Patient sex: F
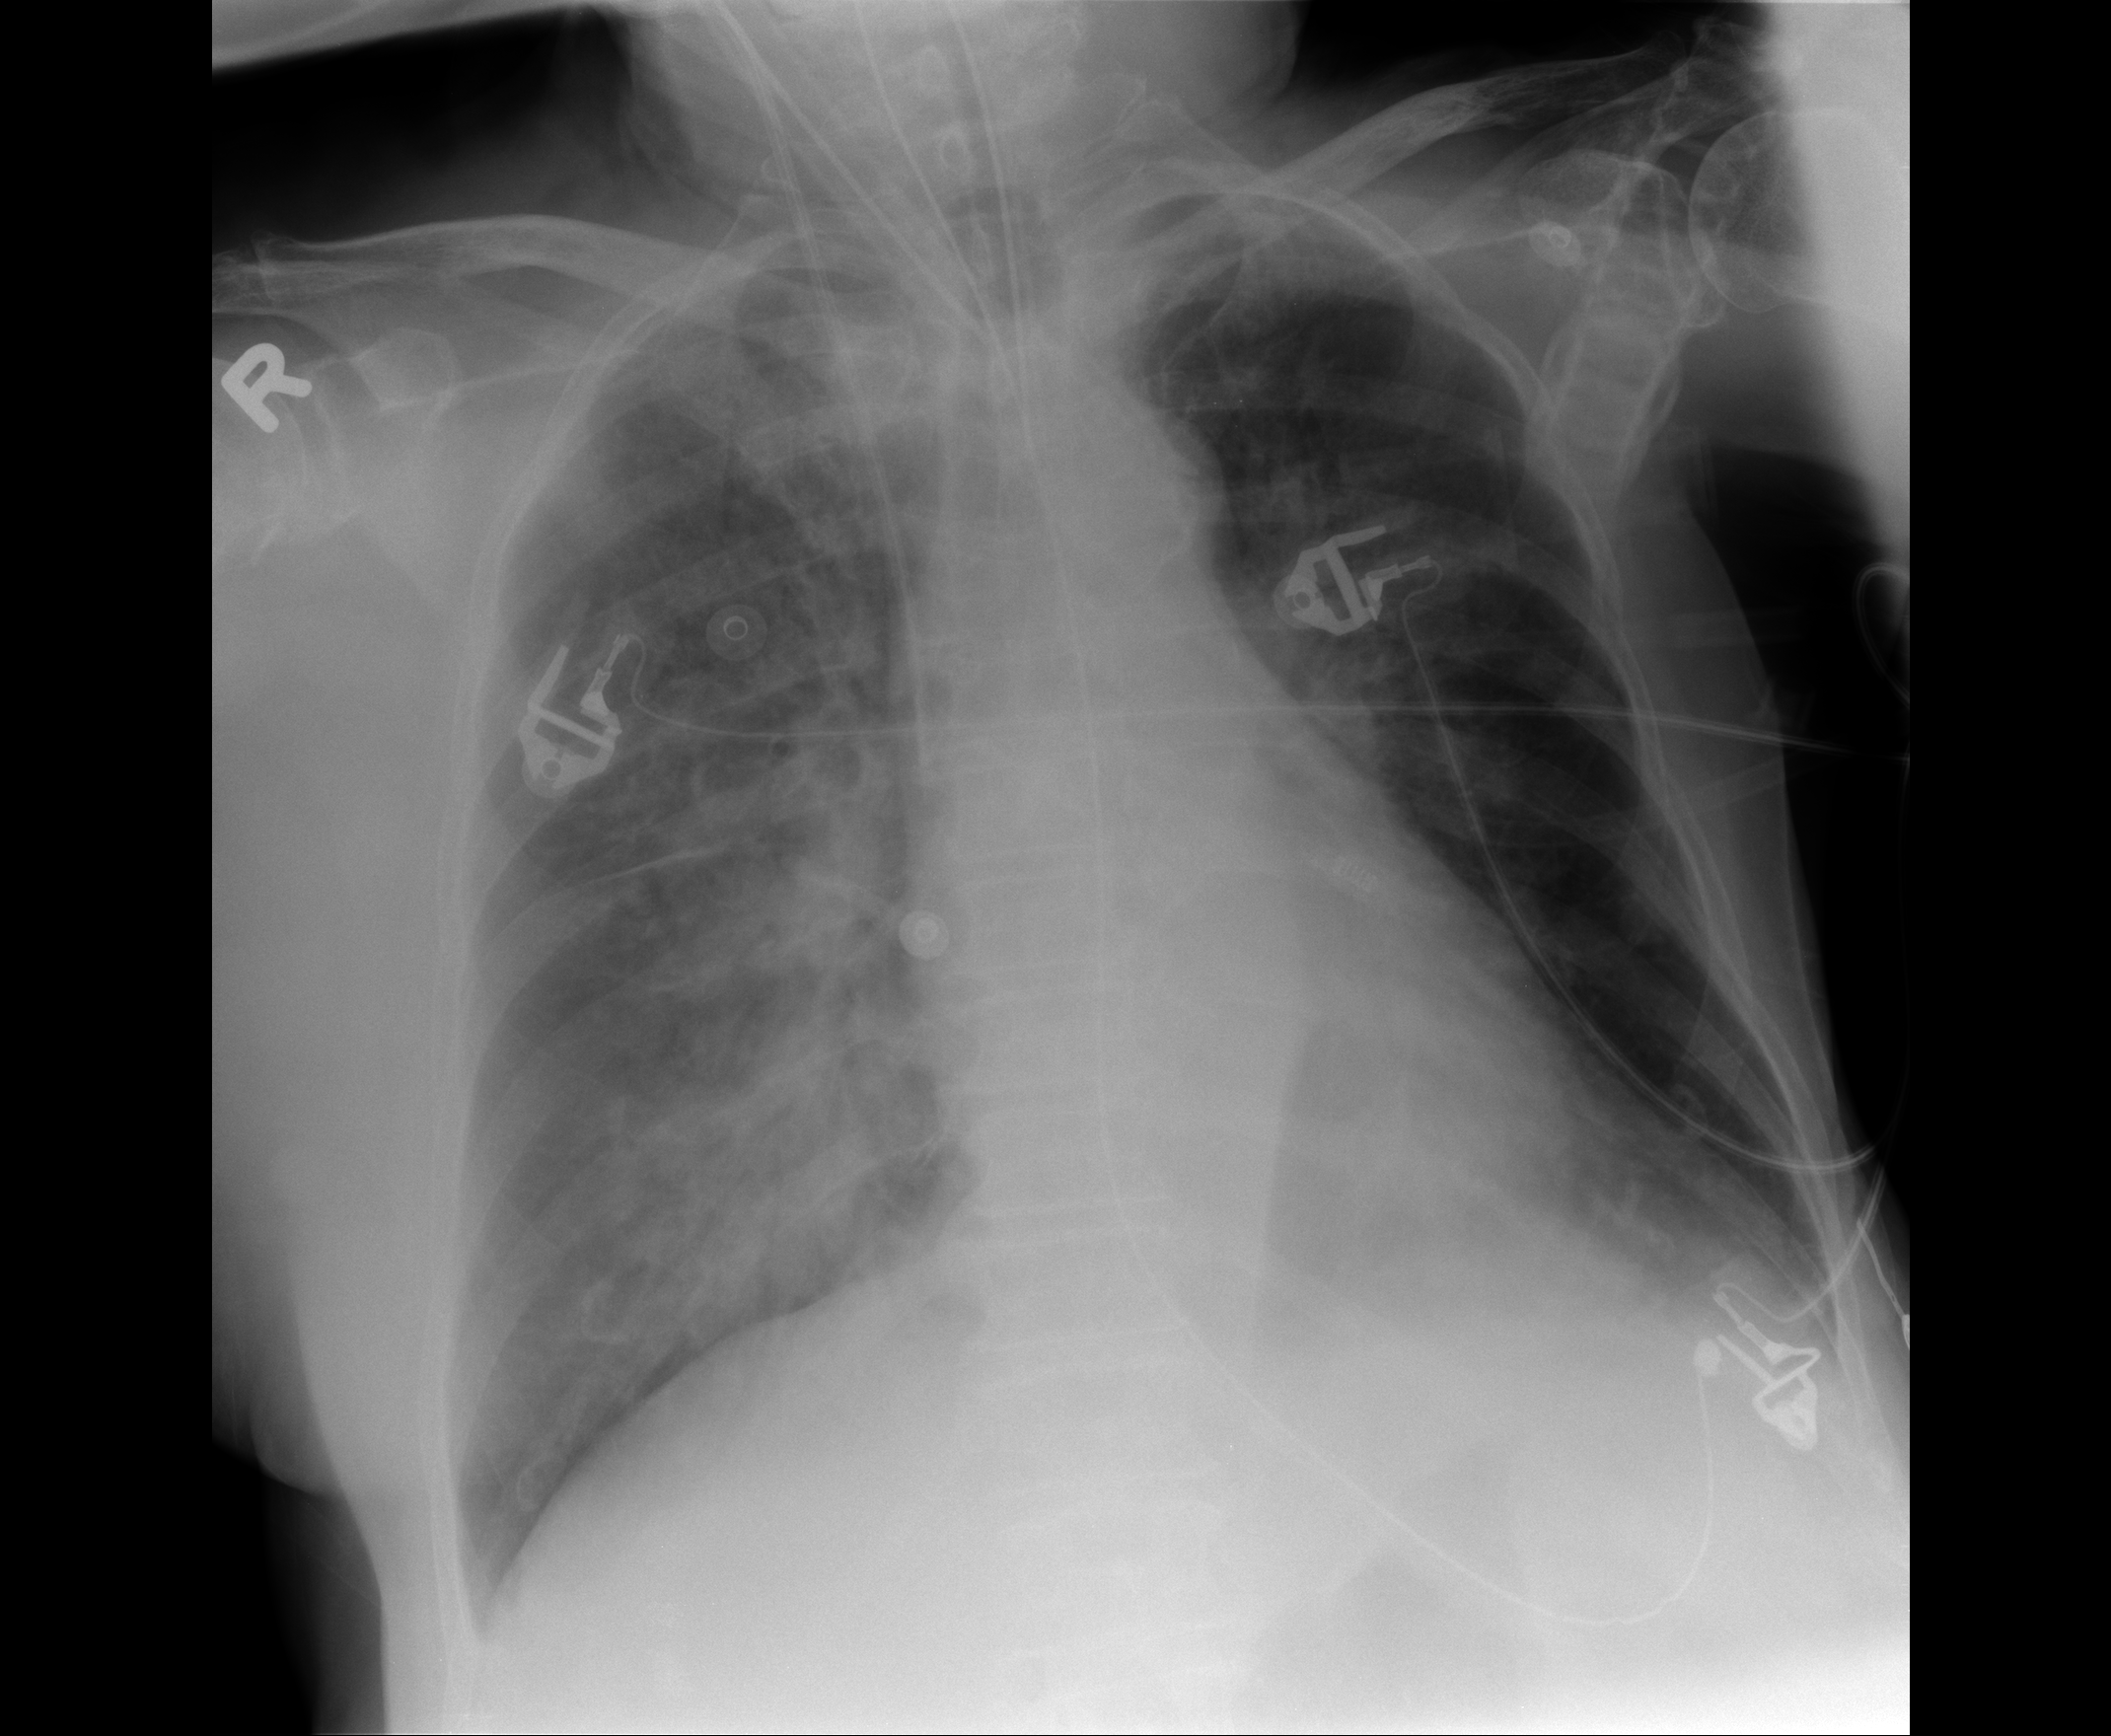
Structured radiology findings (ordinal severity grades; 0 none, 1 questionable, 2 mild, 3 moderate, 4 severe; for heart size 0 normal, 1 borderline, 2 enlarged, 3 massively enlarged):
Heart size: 0
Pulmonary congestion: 0
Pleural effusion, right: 1
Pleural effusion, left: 0
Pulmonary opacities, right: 3
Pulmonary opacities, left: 1
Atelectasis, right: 3
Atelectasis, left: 0